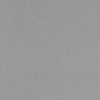
Label: dusty